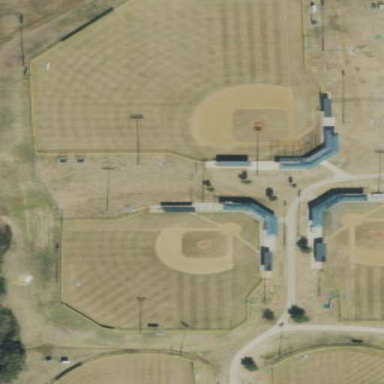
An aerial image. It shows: Baseball pitch for leisure and sports activities.